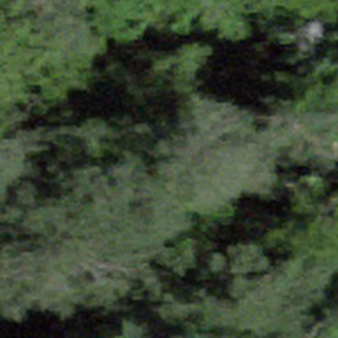
Label: other